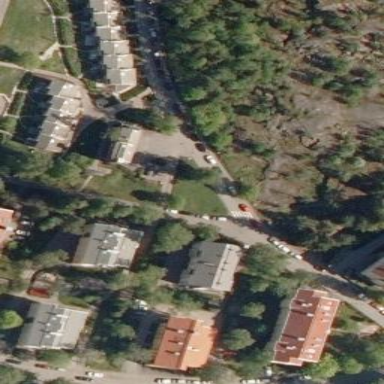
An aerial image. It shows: Park.